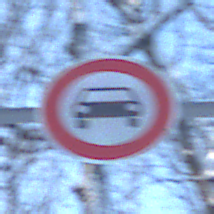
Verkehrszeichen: VerbotKraftwagen
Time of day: MorningAfternoon
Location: Outdoor (Nature)
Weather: Clear
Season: Winter
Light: Natural